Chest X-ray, AP view. Patient: 44 years old, sex M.
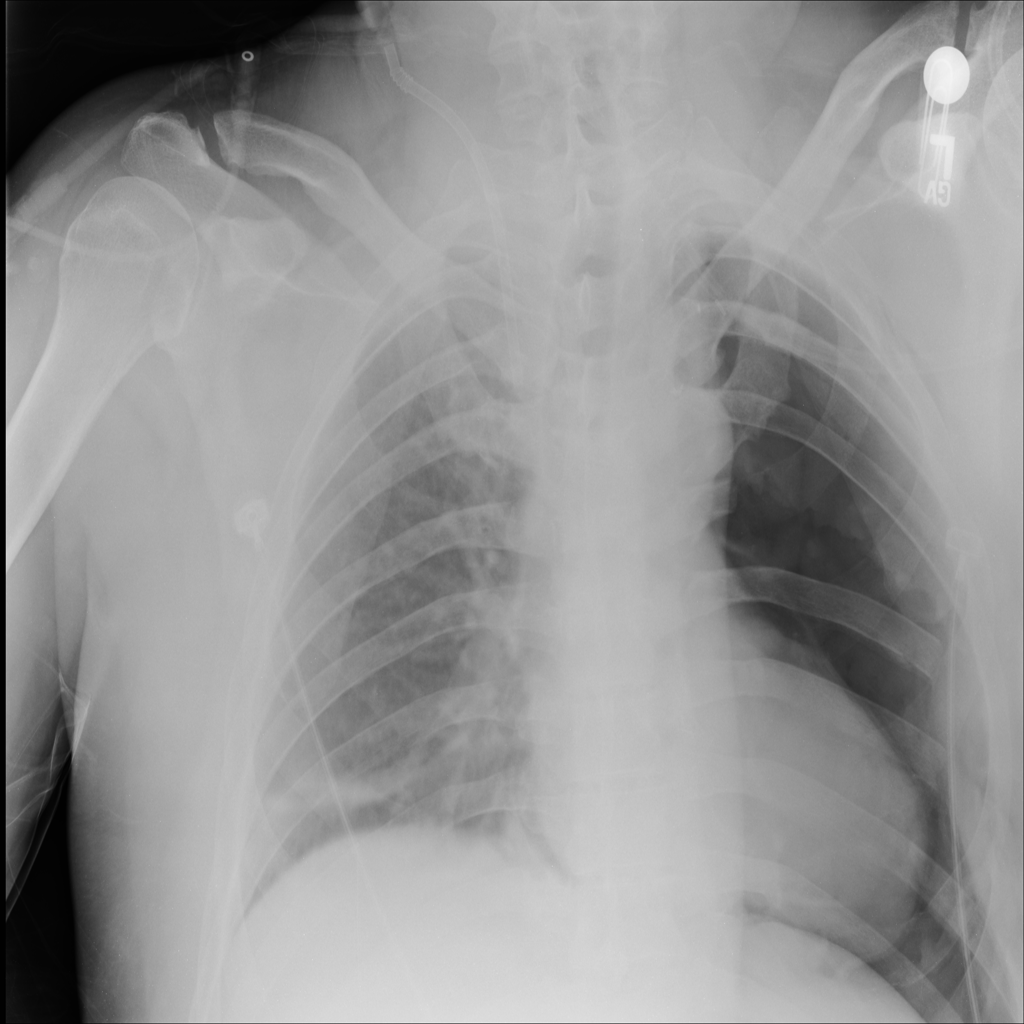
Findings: Atelectasis